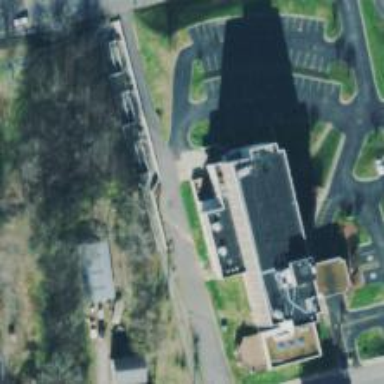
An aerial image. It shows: Flat-roofed hotel building with tar paper roof.